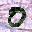
Label: 0